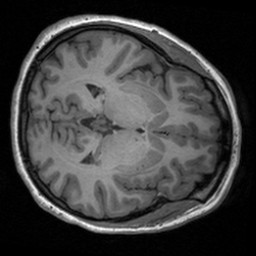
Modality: T1w
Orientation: axial
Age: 22
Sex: female
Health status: healthy
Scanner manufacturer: siemens
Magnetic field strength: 3 T
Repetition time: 1.9 s
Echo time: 0.00226 s